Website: crate-barrel
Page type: billing-address
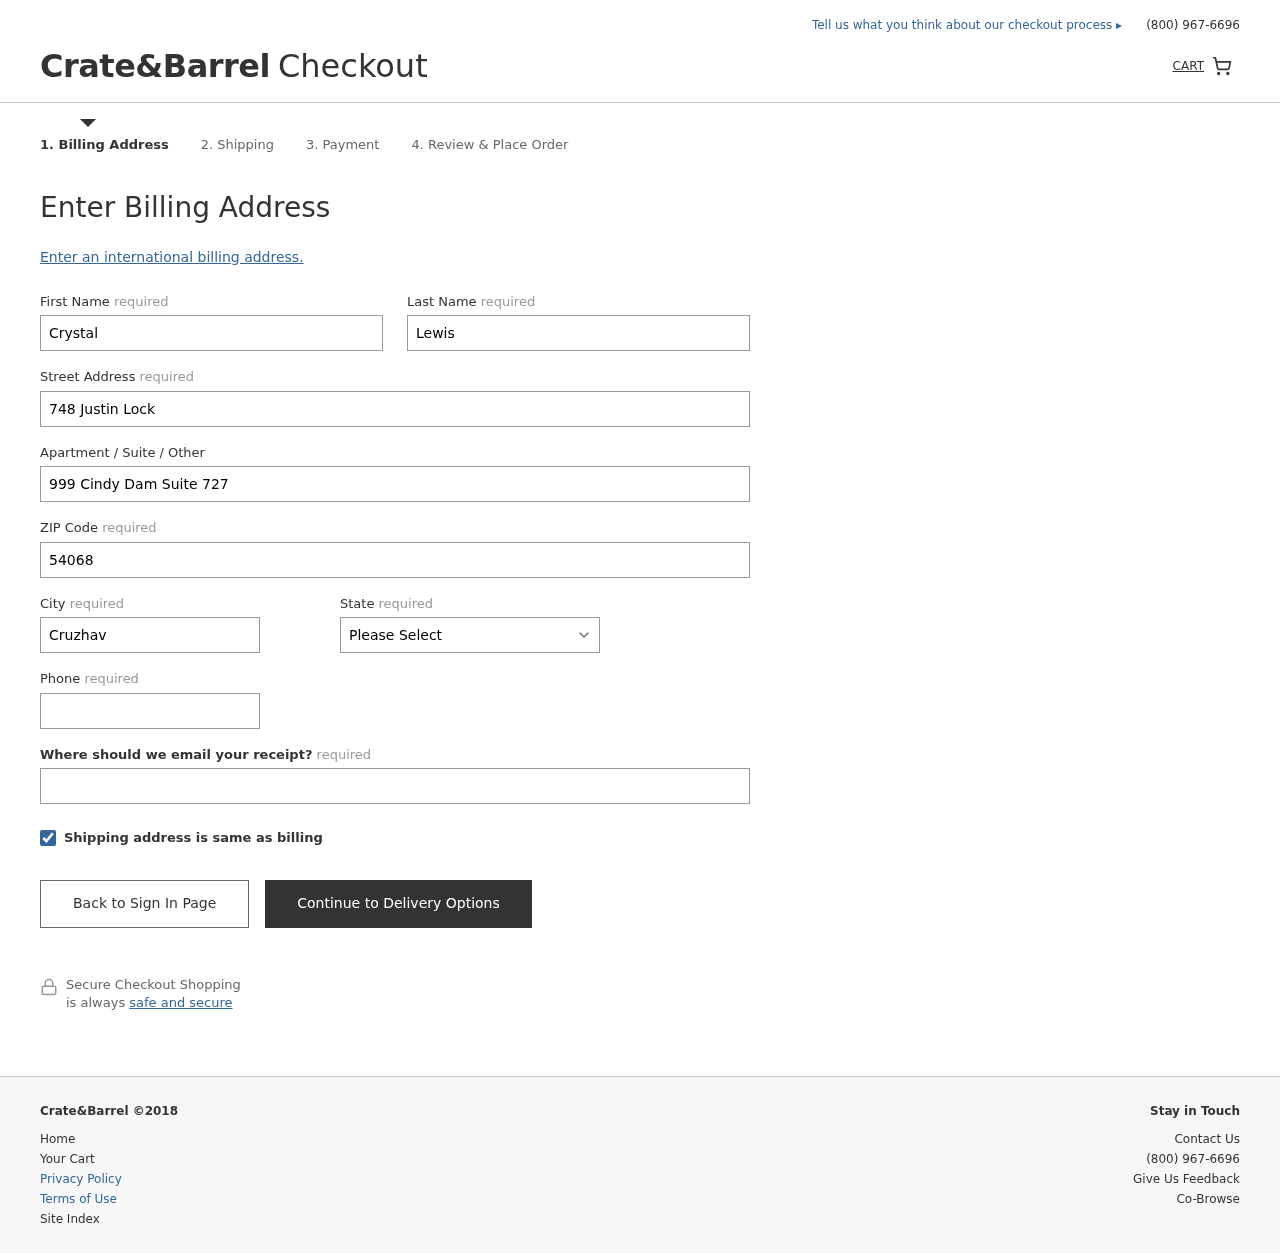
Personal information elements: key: PII_STATE
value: Ohio
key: PII_FIRSTNAME
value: Crystal
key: PII_LASTNAME
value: Lewis
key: PII_STREET
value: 748 Justin Lock
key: PII_STREET2
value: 999 Cindy Dam Suite 727
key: PII_POSTCODE
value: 54068
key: PII_CITY
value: Cruzhaven
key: PII_PHONE
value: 7334713135
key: PII_EMAIL
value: crystal_lewis@gmail.com